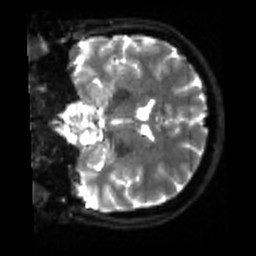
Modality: sbref
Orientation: coronal
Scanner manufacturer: siemens
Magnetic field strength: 3 T
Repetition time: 4 s
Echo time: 0.0594 s